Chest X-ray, AP view. Patient: 45 years old, sex F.
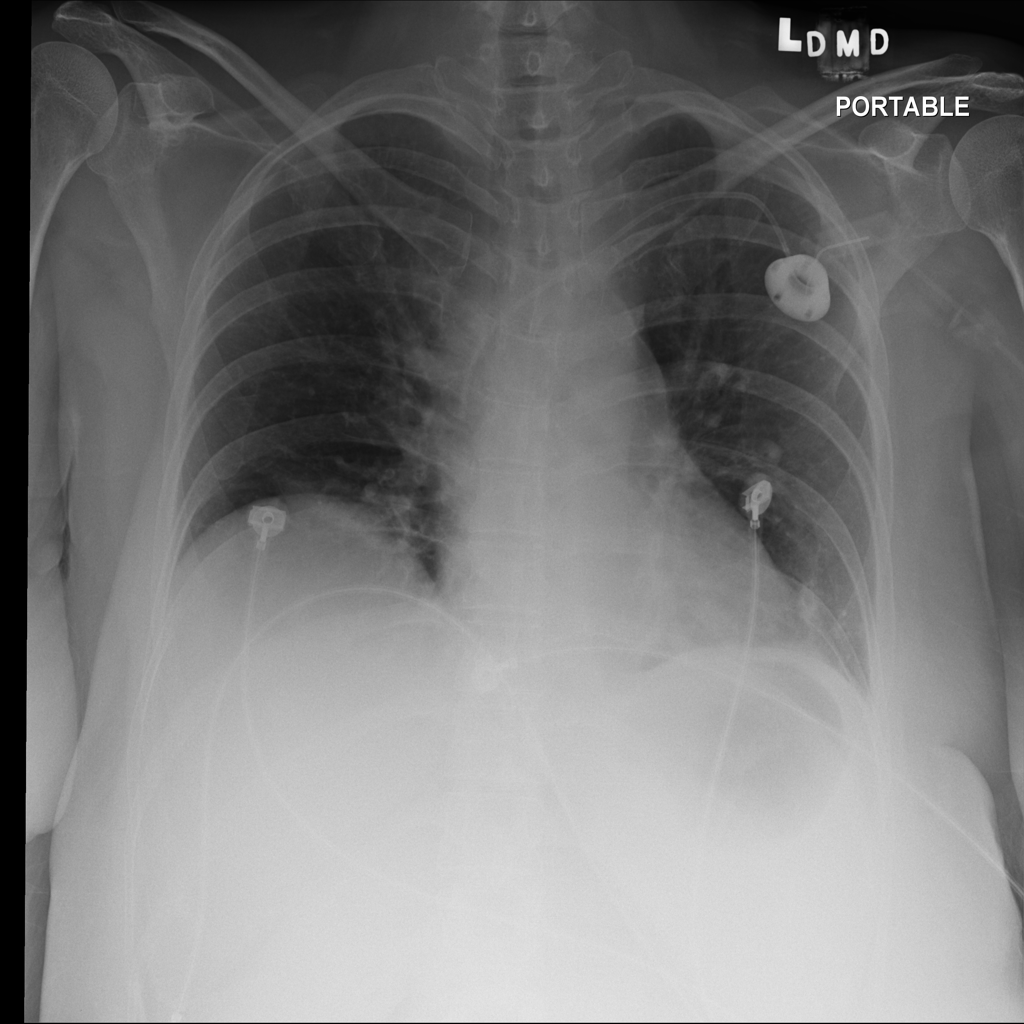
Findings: Atelectasis